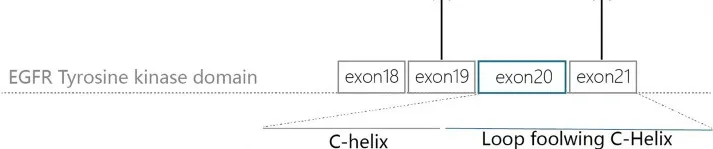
Gene check analysis showed that the patient had an EGFR exon20 insertion (p. D770-N771insGT) mutation.
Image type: chart (chart)